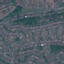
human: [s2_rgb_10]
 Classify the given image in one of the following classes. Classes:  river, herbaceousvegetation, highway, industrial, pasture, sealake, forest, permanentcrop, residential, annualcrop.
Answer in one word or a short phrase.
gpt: Residential